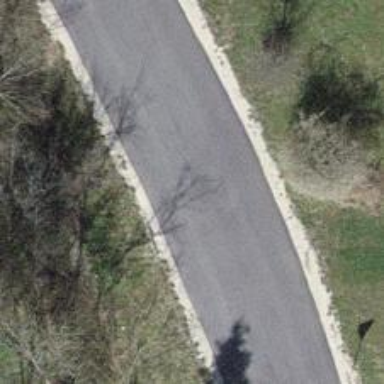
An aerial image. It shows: Secondary road with asphalt surface.